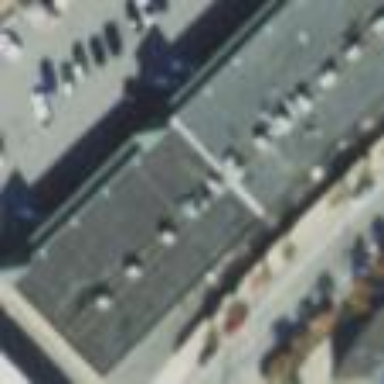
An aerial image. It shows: Retail building.